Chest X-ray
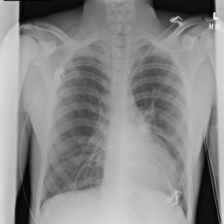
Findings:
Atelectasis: negative
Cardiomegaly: negative
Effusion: negative
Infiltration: negative
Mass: negative
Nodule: negative
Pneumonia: negative
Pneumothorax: negative
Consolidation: negative
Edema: negative
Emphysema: negative
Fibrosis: negative
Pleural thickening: negative
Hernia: negative